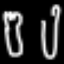
Label: fork